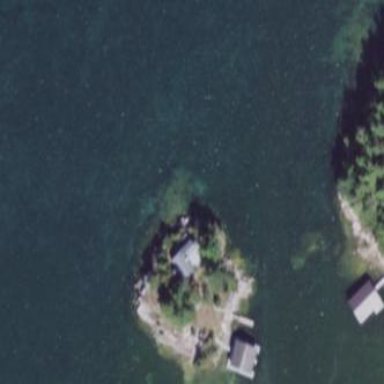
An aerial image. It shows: Islet.